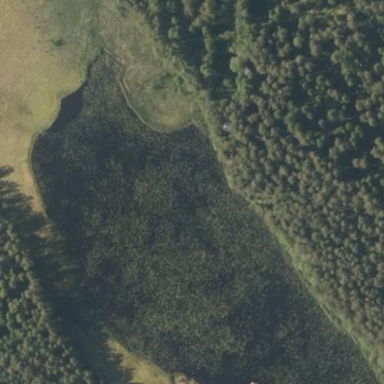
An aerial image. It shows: Pond surrounded by natural water.